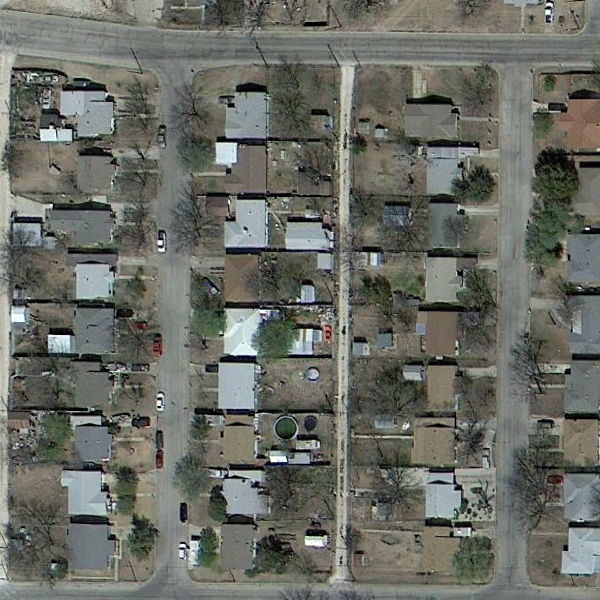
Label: DenseResidential